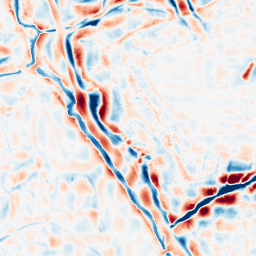
Category: wavelet
Decomposition family: wavelet_biorthogonal
Decomposition parameters: wavelet: bior5.5
level: 4
Upsampling method: cubic_mitchell
Upsampling parameters: scale: 8
Upsampling scale: 8